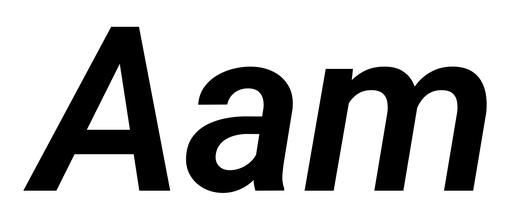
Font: Roboto-Italic_SemiBold_Italic